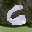
Label: 6